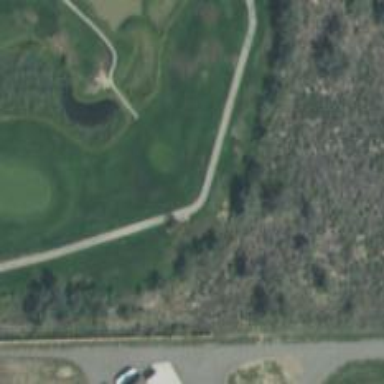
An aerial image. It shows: Golf tee.